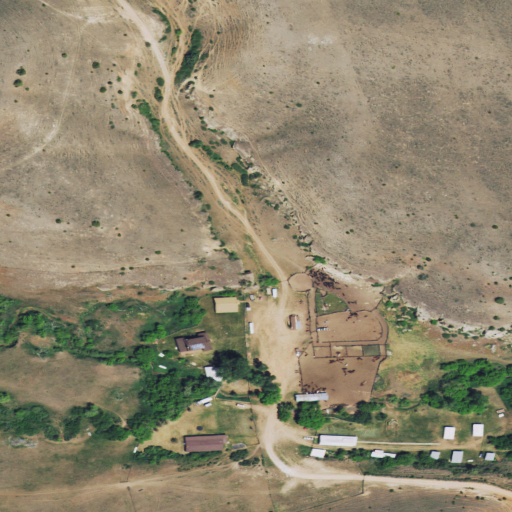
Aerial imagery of valley in Montana named Pine Coulee containing shrub, grassland, open development, woody wetlands, and herbaceous wetlands